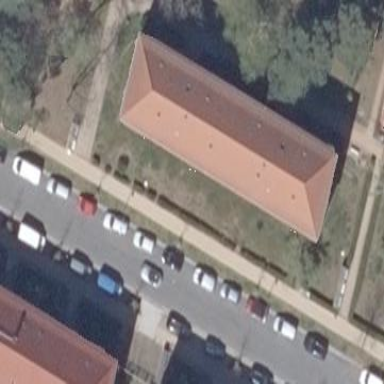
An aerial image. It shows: Apartment building with hipped roof.